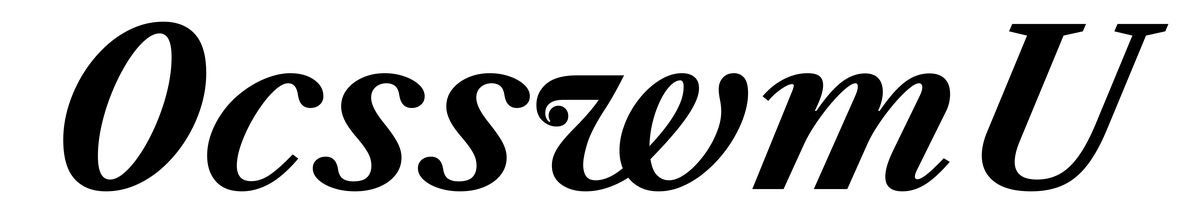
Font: LibreCaslonText-Italic_Bold_Italic